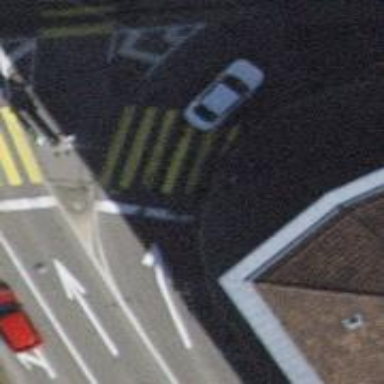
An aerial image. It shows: Road with traffic signals.